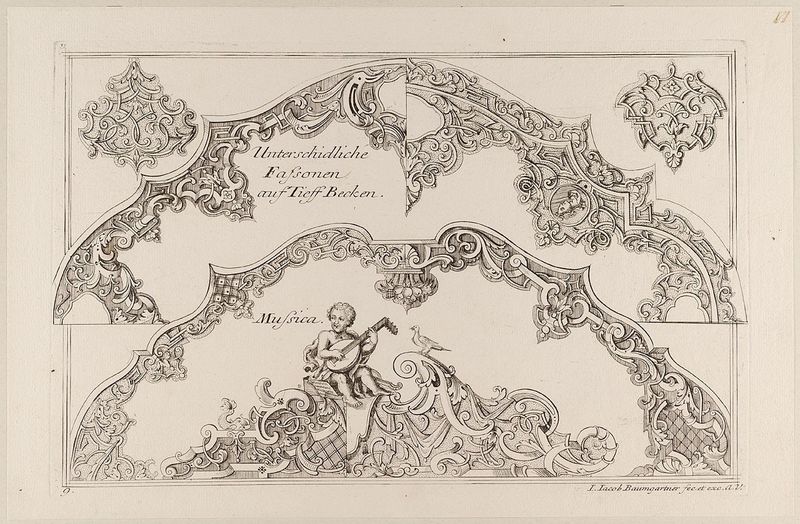
Titel: 'Unterschidliche Fassonen auf Tieff Becken', Blatt 9 aus der Folge 'Gantz Neu Inventiertes Laub und Bandlwerck Anterer Theil'
Künstler: Johann Jacob Baumgartner
Standort: Hamburg
Institution: Museum für Kunst und Gewerbe Hamburg
Schlagwörter: frucht, papier, grafik, graphik, ornamente, fotografie, photographie, medaillon, druckgraphik, druckgrafik, stich, kunstgewerbe, laubwerk, blattwerk, laute, freien, kupferstich, kunsthandwerk, amoretten, bandelwerk, wissenschaften, attributen, reproduktionen, industriedesign, druckerzeugnisse, musica, früchte, ornamentstich, vorlageblätter, künste